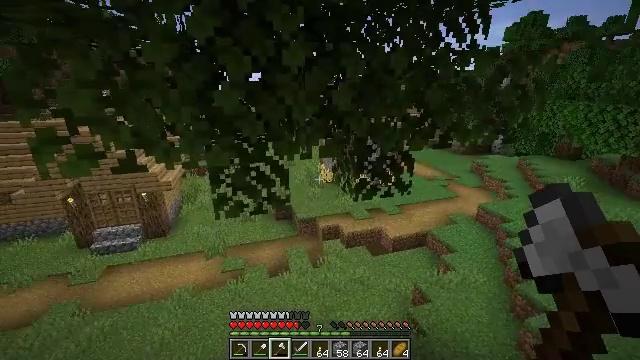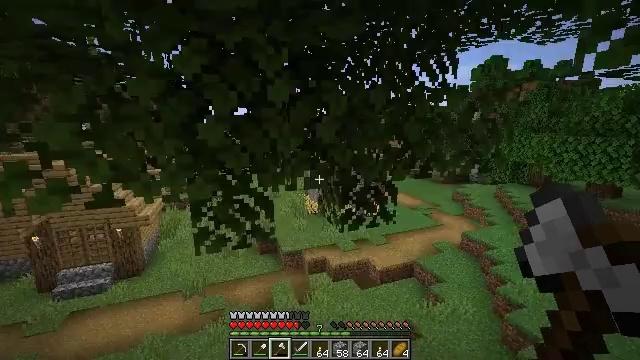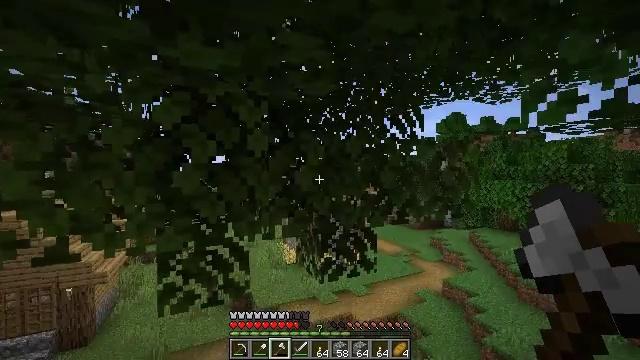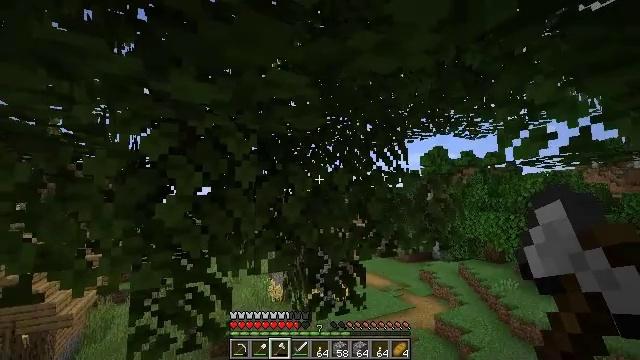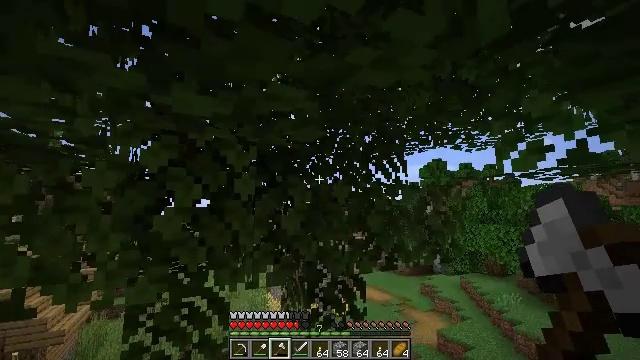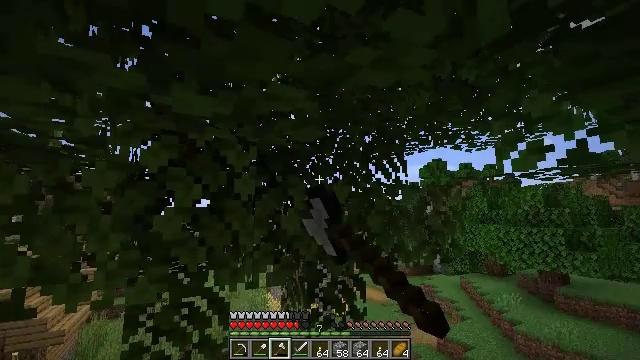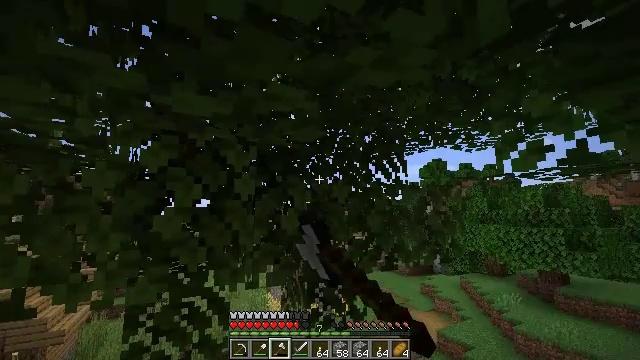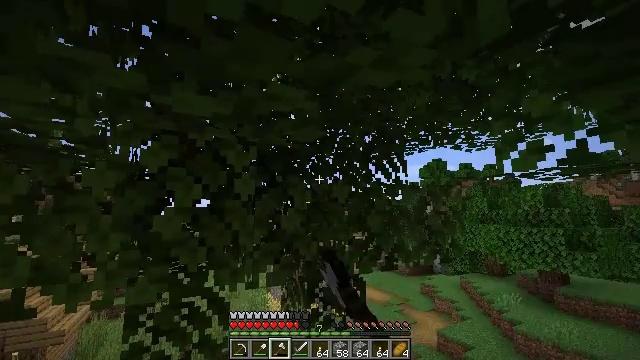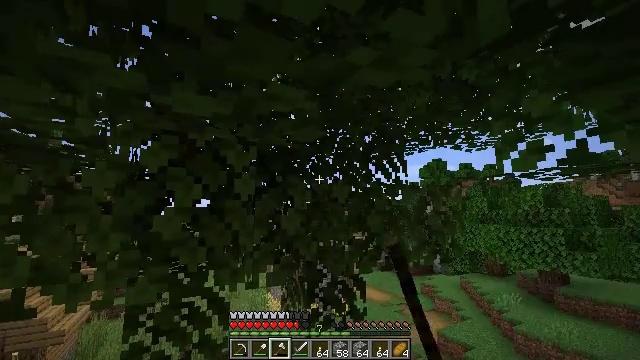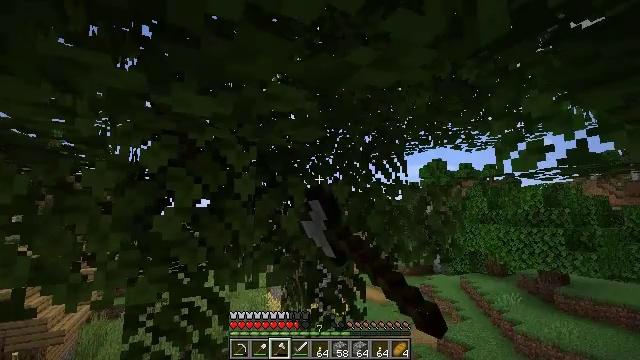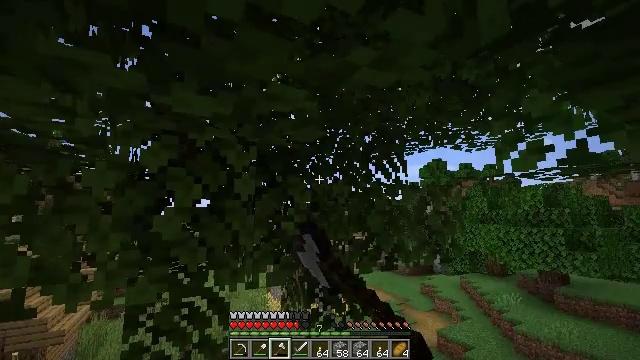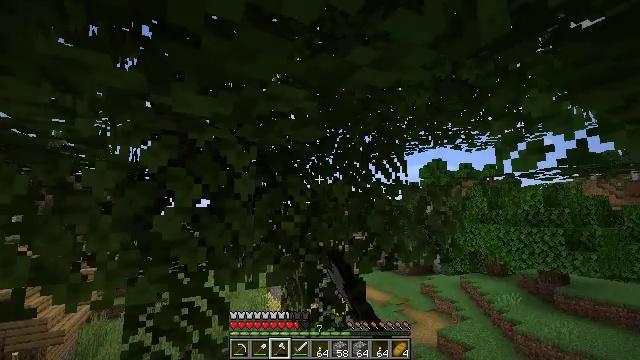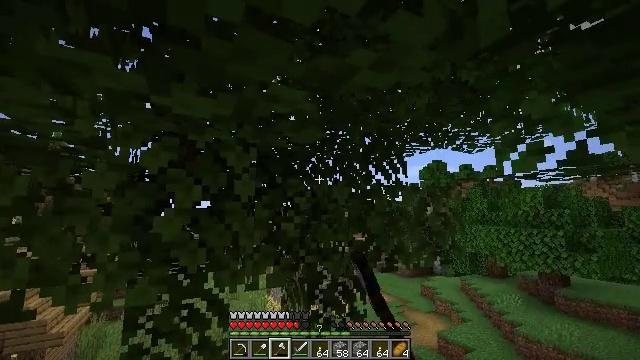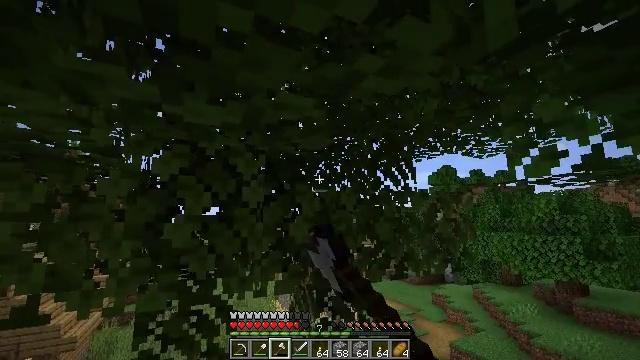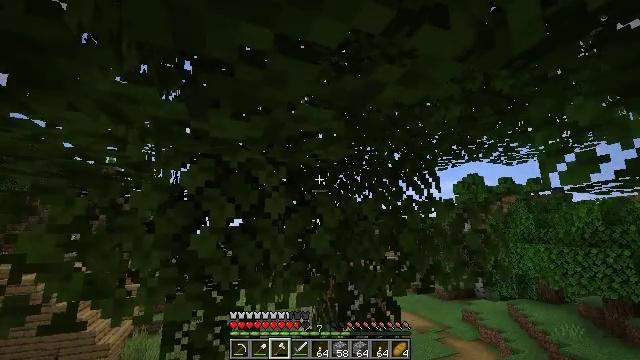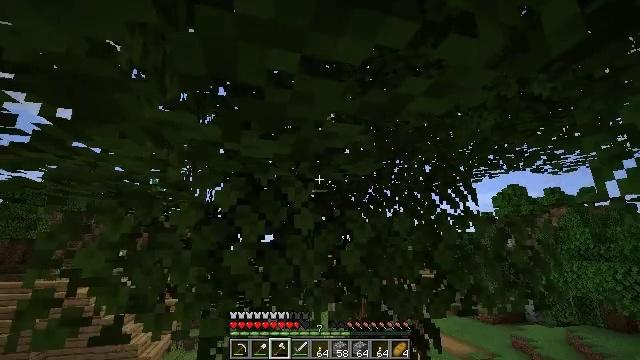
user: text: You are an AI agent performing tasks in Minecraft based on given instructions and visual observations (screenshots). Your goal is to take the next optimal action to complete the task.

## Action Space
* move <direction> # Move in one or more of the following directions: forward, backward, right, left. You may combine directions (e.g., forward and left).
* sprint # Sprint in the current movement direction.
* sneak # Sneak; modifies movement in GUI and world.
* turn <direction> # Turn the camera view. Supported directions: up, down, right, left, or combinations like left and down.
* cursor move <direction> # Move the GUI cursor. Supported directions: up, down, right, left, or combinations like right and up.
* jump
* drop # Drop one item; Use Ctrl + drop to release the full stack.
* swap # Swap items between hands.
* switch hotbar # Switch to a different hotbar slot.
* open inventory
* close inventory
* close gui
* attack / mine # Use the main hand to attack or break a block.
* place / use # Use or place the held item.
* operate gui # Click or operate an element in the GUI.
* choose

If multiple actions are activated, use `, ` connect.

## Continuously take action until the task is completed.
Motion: motion action
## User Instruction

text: Mine oak leaves.
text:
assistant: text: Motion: turn right and up
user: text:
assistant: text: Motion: turn right and up
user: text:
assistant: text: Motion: turn right and up
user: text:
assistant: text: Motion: turn up, attack / mine
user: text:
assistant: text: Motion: attack / mine
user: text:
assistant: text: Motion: attack / mine
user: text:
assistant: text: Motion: attack / mine
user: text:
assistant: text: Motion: attack / mine
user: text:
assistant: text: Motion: attack / mine
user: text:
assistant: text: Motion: attack / mine
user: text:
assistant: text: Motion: attack / mine
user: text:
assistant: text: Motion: attack / mine
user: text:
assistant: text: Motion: turn left and up, attack / mine
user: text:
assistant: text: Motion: turn left and up, attack / mine
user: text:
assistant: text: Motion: turn left and up, attack / mine
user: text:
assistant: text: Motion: turn left and up, attack / mine
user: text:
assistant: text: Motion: turn left and up, attack / mine
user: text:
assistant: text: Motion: turn up, attack / mine
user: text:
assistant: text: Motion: turn up, attack / mine
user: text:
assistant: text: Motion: turn up, attack / mine
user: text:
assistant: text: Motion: attack / mine
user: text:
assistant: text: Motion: attack / mine
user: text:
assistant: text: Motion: attack / mine
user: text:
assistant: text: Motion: attack / mine
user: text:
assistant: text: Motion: attack / mine
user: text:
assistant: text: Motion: attack / mine
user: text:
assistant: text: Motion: attack / mine
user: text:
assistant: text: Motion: attack / mine
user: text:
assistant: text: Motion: attack / mine
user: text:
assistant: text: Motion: attack / mine